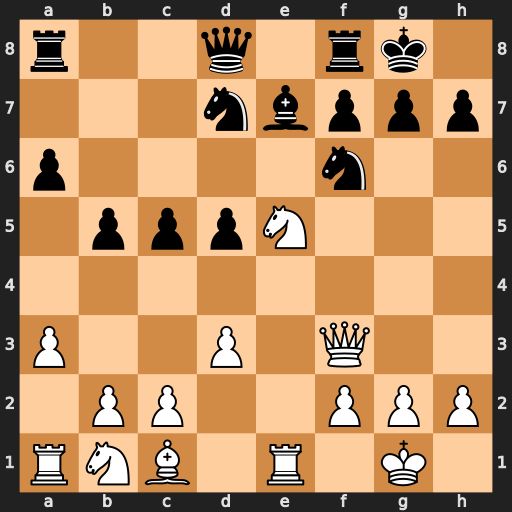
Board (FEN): r2q1rk1/3nbppp/p4n2/1pppN3/8/P2P1Q2/1PP2PPP/RNB1R1K1
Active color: w
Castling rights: -
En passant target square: -
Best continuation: Nc6 Bd6 Nxd8